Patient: sex F, age 53
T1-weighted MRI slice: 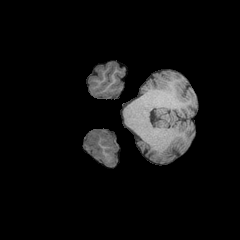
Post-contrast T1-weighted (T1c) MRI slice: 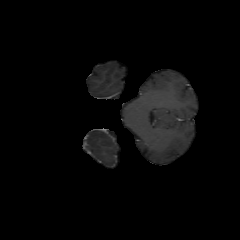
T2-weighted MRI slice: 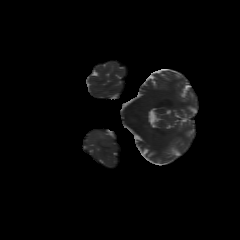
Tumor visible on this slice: no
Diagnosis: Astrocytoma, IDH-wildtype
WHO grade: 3